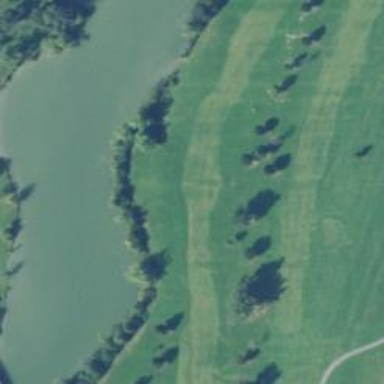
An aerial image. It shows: Golf fairway surrounded by grass.